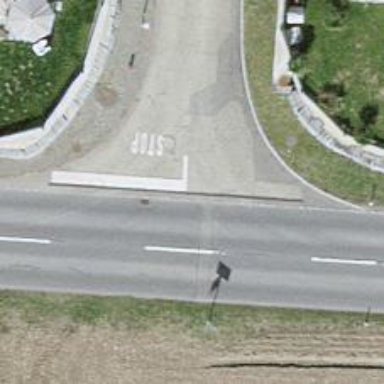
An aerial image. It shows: Stop road.